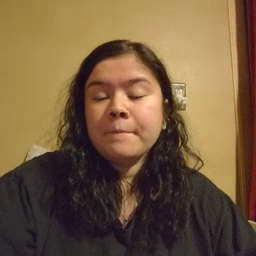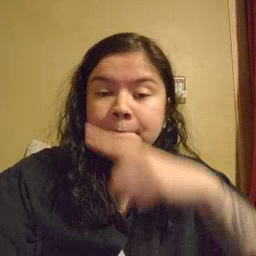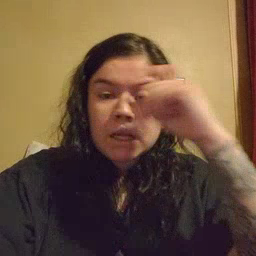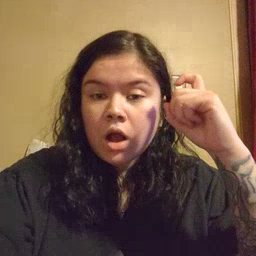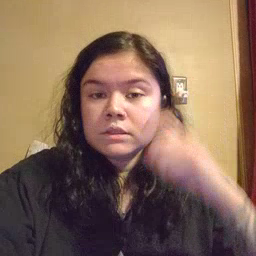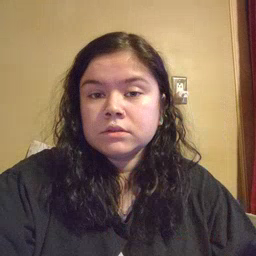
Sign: because